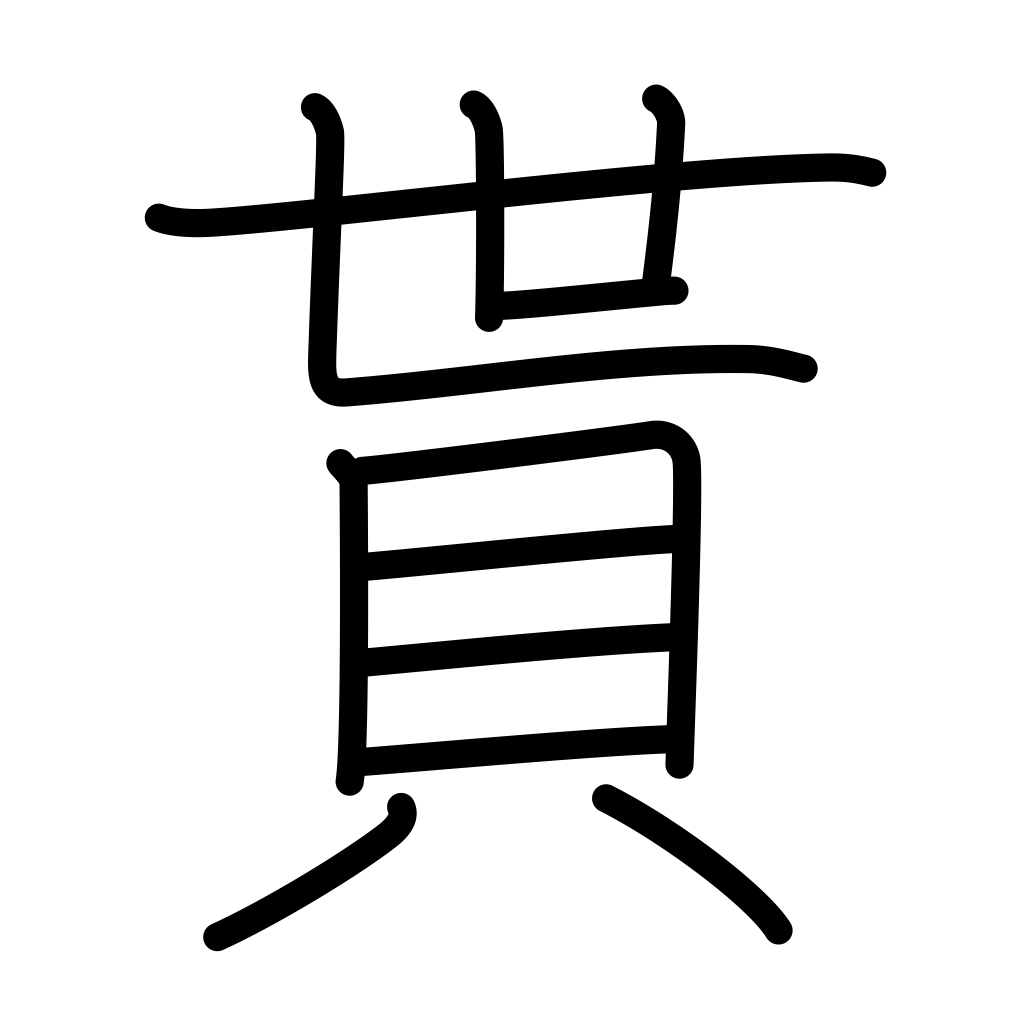
Meaning: get, have, obtain